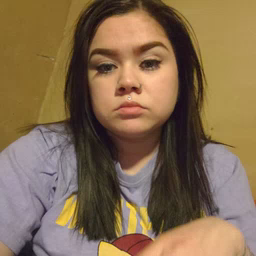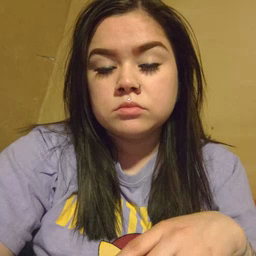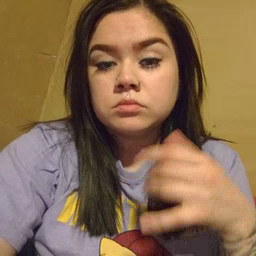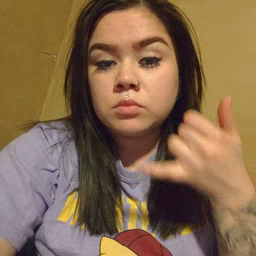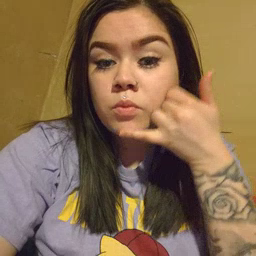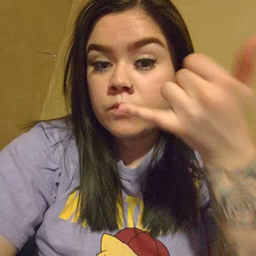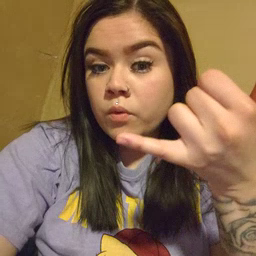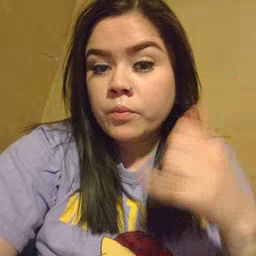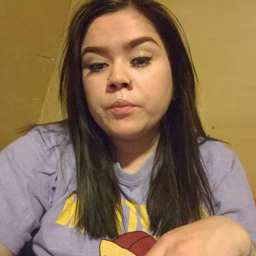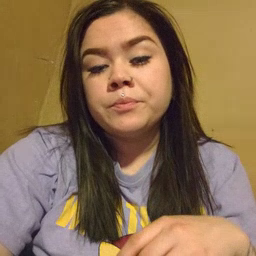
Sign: callonphone